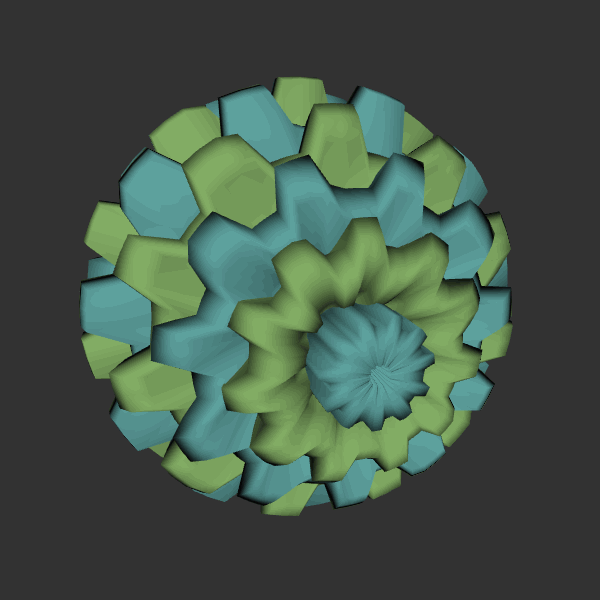
Background: dark